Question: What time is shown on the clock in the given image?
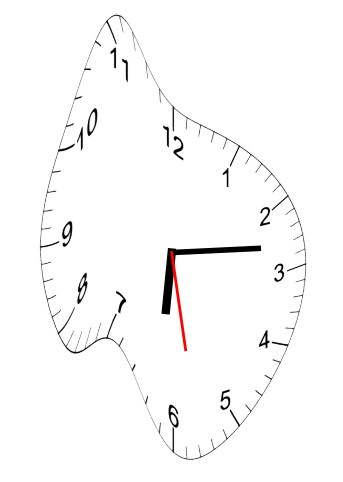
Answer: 06:13:28